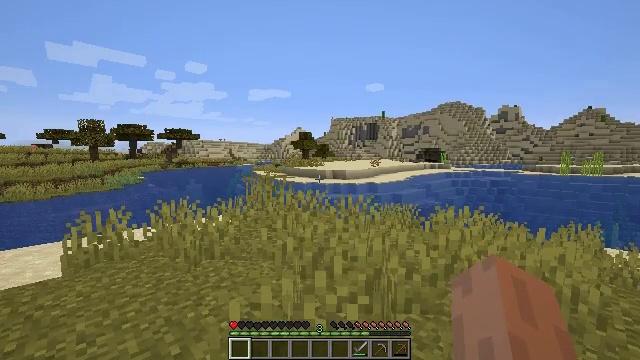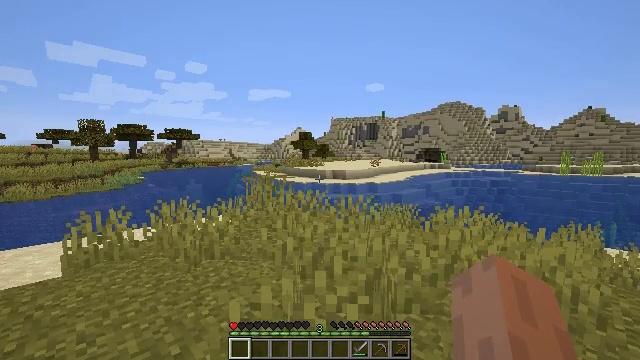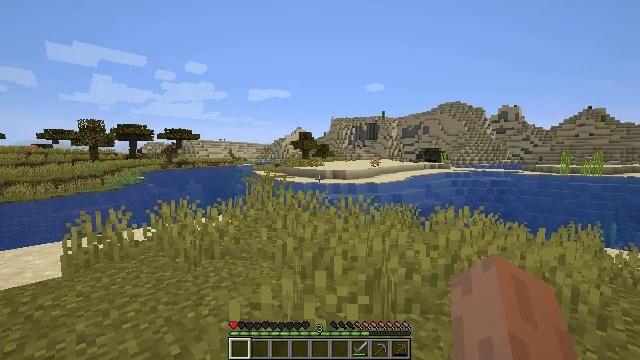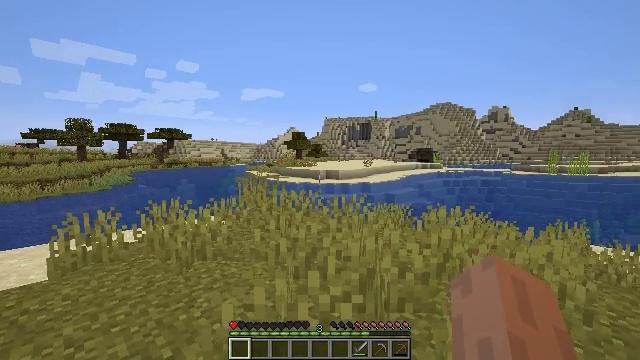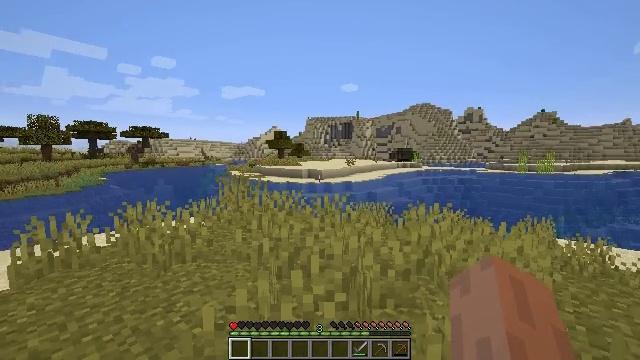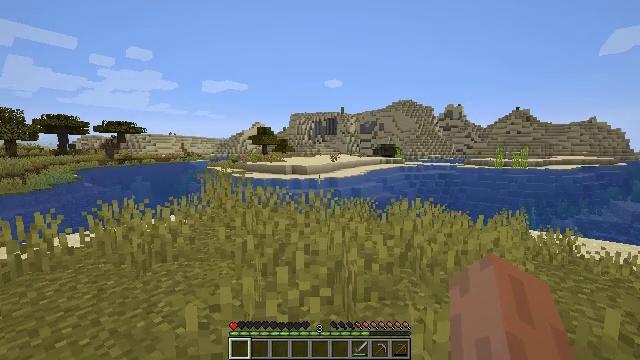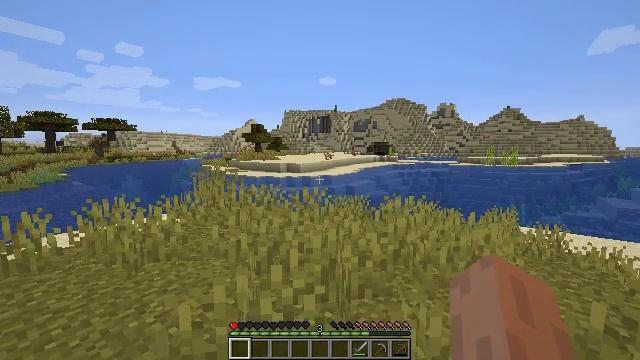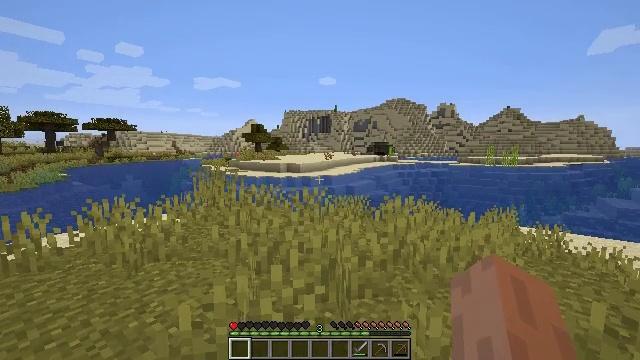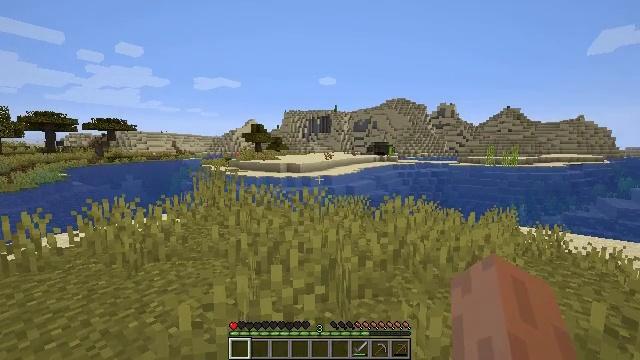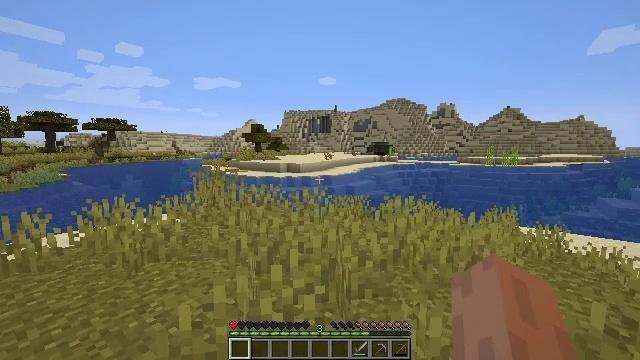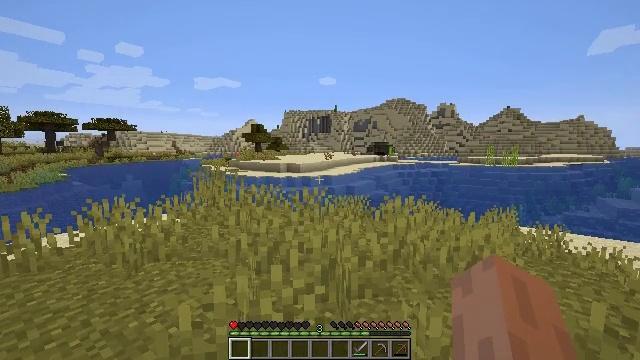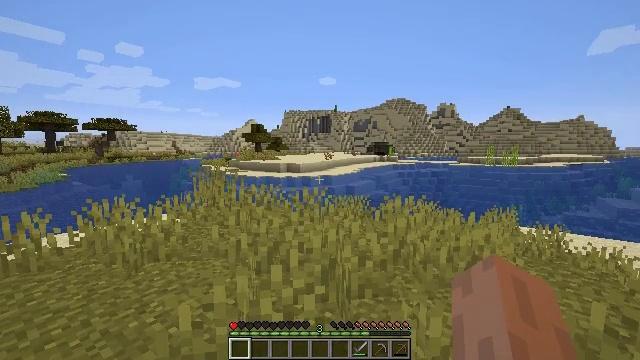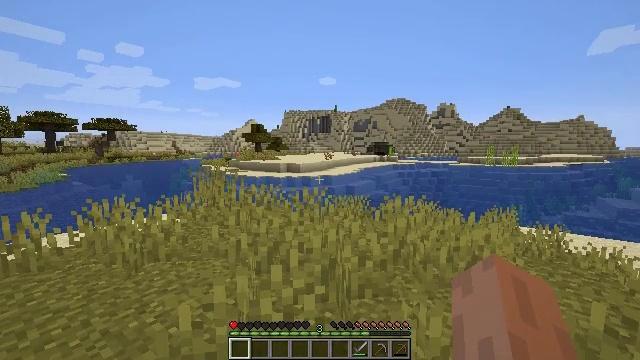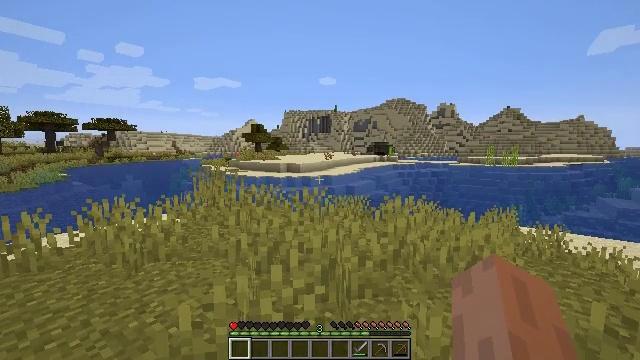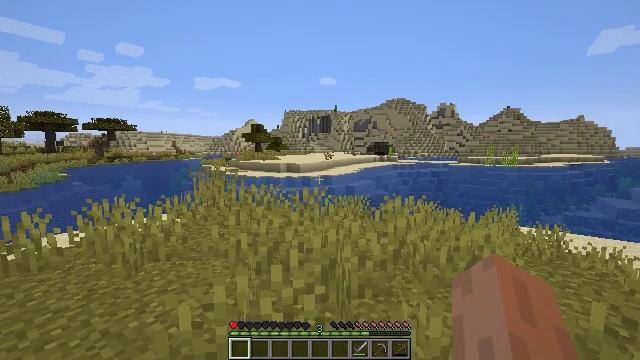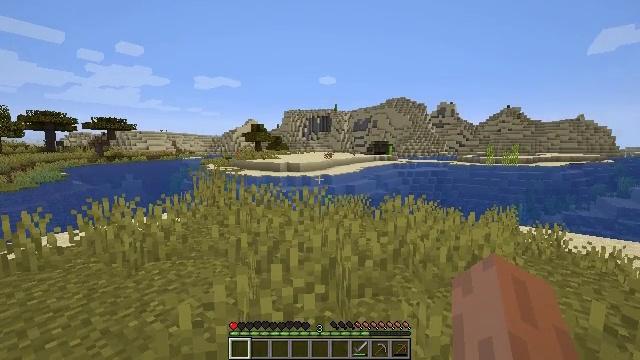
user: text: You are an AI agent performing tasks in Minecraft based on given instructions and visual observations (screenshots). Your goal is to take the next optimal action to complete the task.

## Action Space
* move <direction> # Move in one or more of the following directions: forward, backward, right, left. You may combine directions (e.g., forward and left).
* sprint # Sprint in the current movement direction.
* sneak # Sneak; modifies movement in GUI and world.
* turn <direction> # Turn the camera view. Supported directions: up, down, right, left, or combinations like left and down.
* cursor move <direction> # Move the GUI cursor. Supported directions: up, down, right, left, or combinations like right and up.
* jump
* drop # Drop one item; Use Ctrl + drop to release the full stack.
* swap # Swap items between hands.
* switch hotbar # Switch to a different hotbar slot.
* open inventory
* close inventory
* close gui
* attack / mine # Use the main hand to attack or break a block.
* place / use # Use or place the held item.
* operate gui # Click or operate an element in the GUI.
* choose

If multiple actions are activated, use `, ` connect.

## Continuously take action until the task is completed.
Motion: motion action
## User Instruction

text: Heat cod in the furnace to get cooked cod.
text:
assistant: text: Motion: no_op
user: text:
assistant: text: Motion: no_op
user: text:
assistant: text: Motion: turn right
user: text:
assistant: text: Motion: turn right
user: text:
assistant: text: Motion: turn right
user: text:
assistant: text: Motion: turn right
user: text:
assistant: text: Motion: no_op
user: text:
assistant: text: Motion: no_op
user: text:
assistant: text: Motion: no_op
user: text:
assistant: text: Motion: no_op
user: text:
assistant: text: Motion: no_op
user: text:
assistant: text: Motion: no_op
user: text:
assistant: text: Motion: no_op
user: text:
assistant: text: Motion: no_op
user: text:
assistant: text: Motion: no_op
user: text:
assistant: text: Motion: no_op
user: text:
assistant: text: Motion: no_op
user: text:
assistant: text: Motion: no_op
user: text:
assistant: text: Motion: no_op
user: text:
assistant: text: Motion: no_op
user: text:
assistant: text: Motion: no_op
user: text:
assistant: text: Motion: no_op
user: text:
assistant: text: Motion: no_op
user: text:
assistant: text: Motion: no_op
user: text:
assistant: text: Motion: no_op
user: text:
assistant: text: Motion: turn left
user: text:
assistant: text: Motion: turn left and down
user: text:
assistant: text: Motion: turn left
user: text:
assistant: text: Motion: turn left
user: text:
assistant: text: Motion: turn left and up